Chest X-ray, AP view. Patient: 37 years old, sex F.
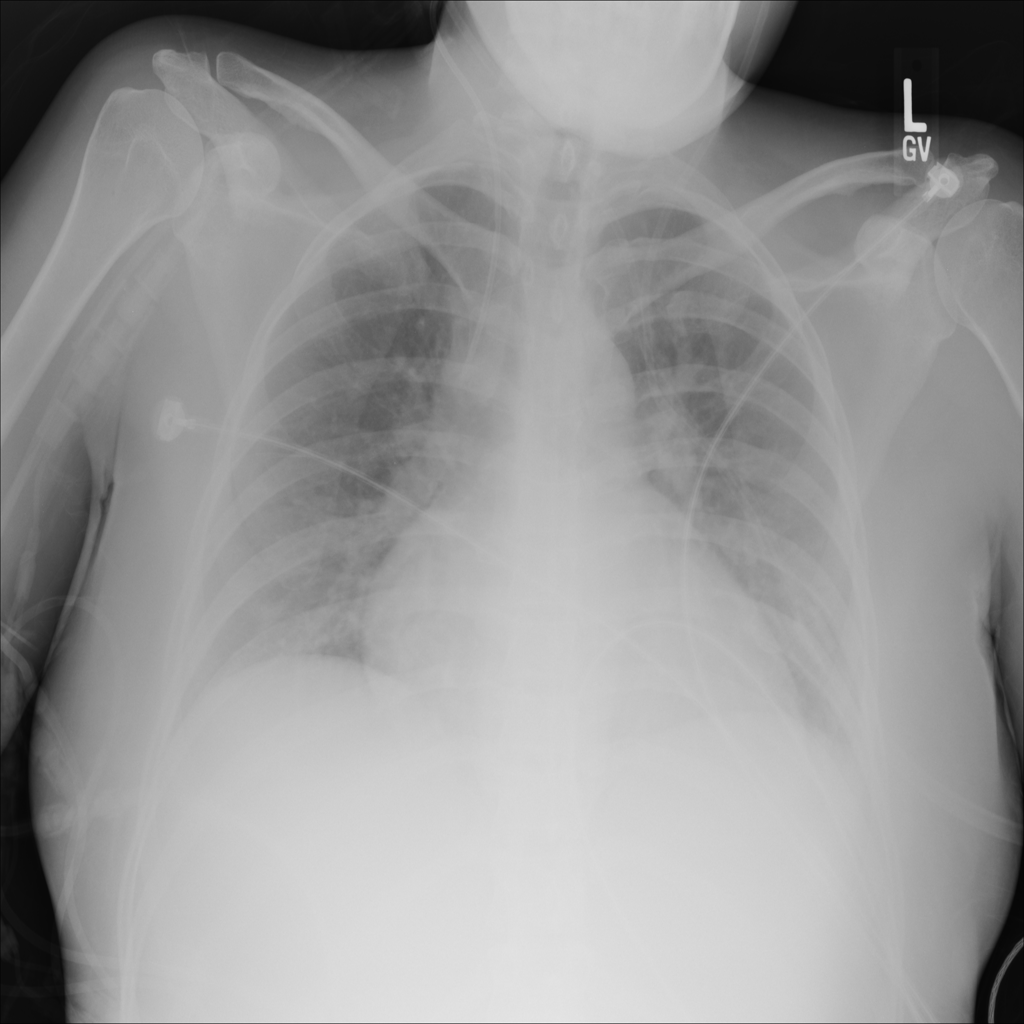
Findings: Cardiomegaly, Infiltration